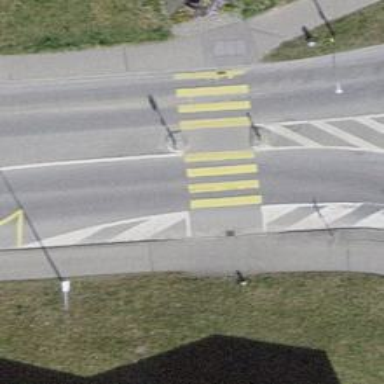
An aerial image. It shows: Footway with asphalt surface featuring zebra crossing.